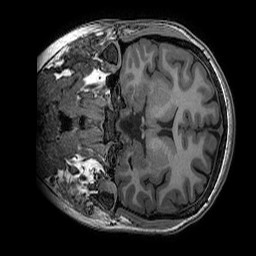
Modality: T1w
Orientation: coronal
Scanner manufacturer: ge
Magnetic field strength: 3 T
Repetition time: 0.008156 s
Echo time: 0.00318 s